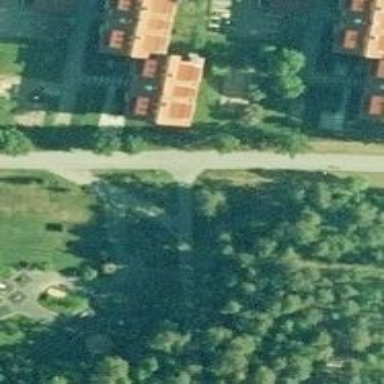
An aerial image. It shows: Asphalt cycleway.